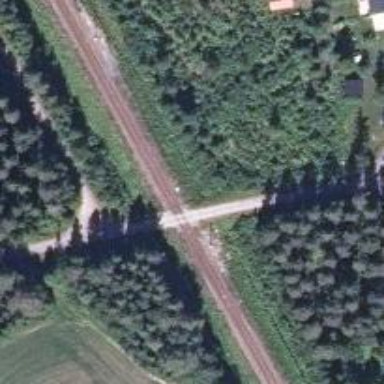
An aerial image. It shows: Uncontrolled level railway crossing with saltire marking.